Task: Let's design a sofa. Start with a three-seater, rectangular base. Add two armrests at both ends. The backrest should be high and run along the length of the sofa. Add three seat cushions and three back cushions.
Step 86:
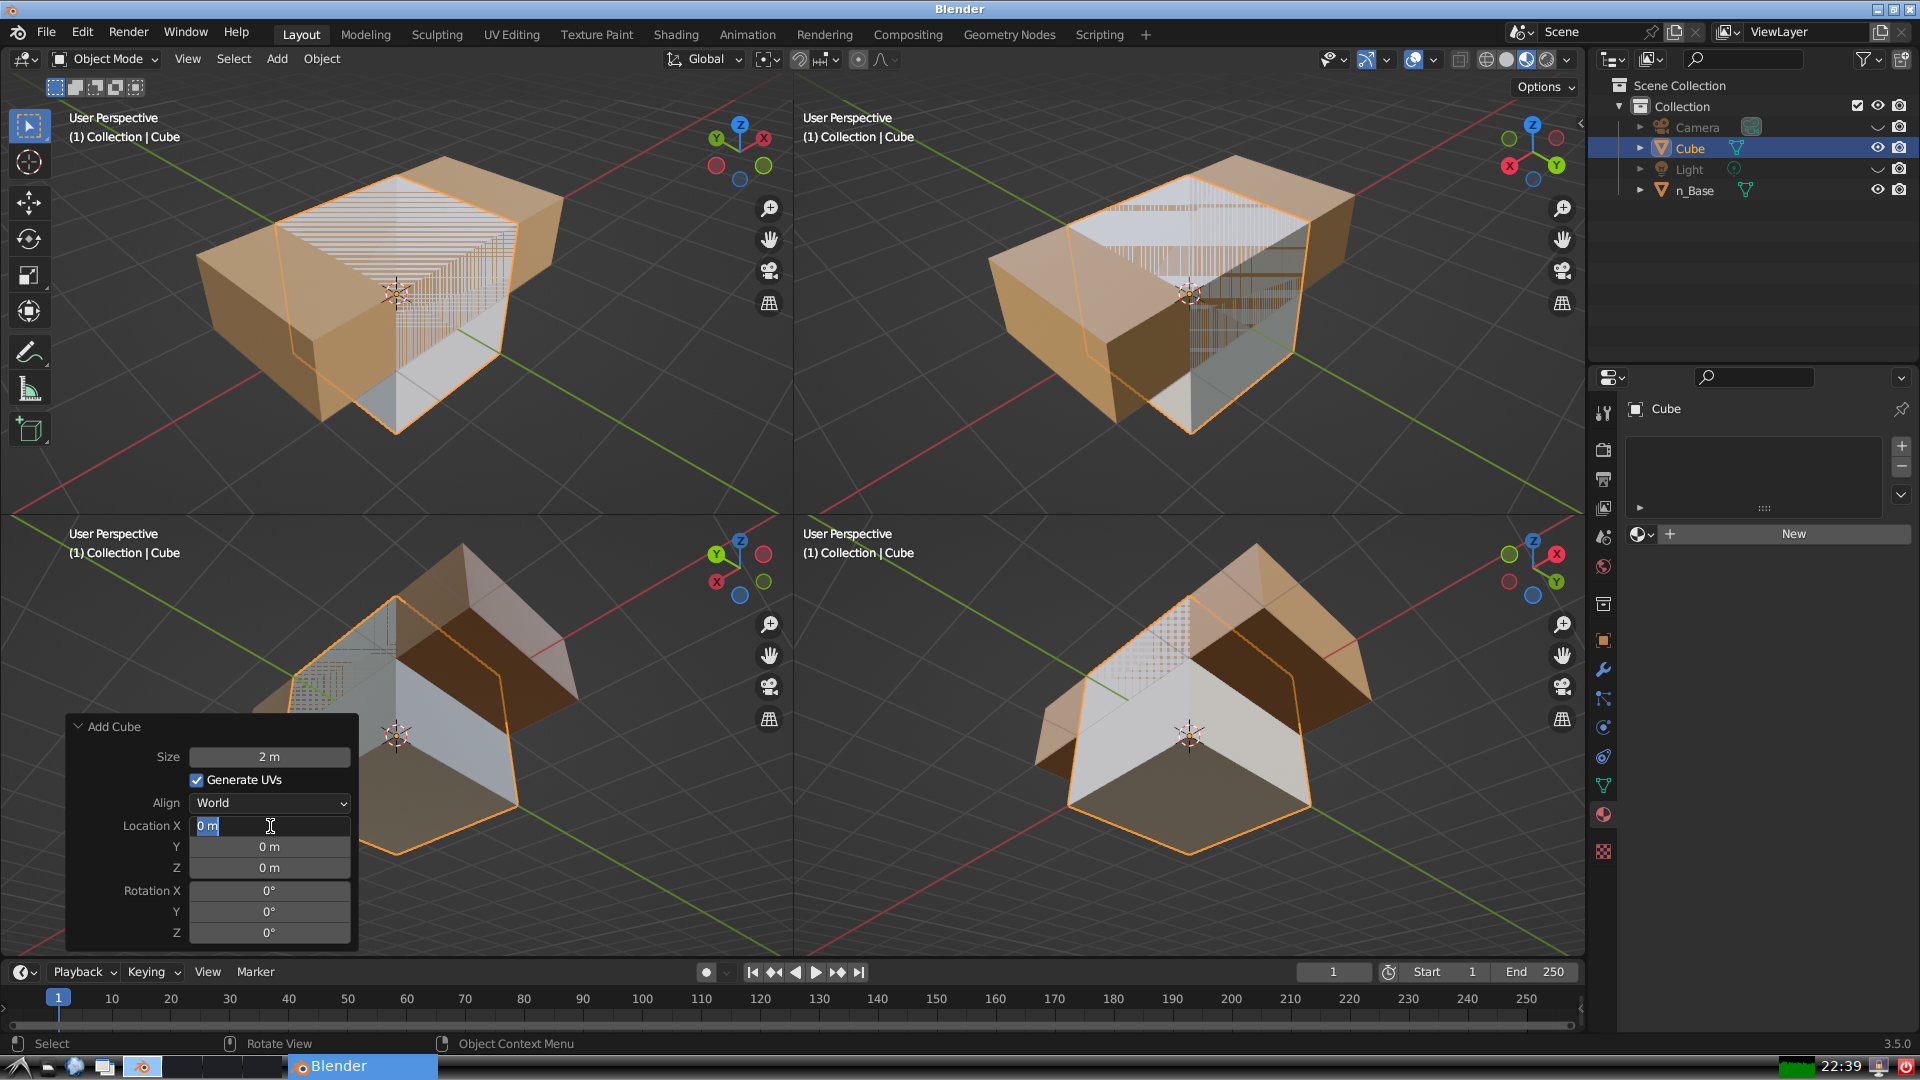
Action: input_text: 0